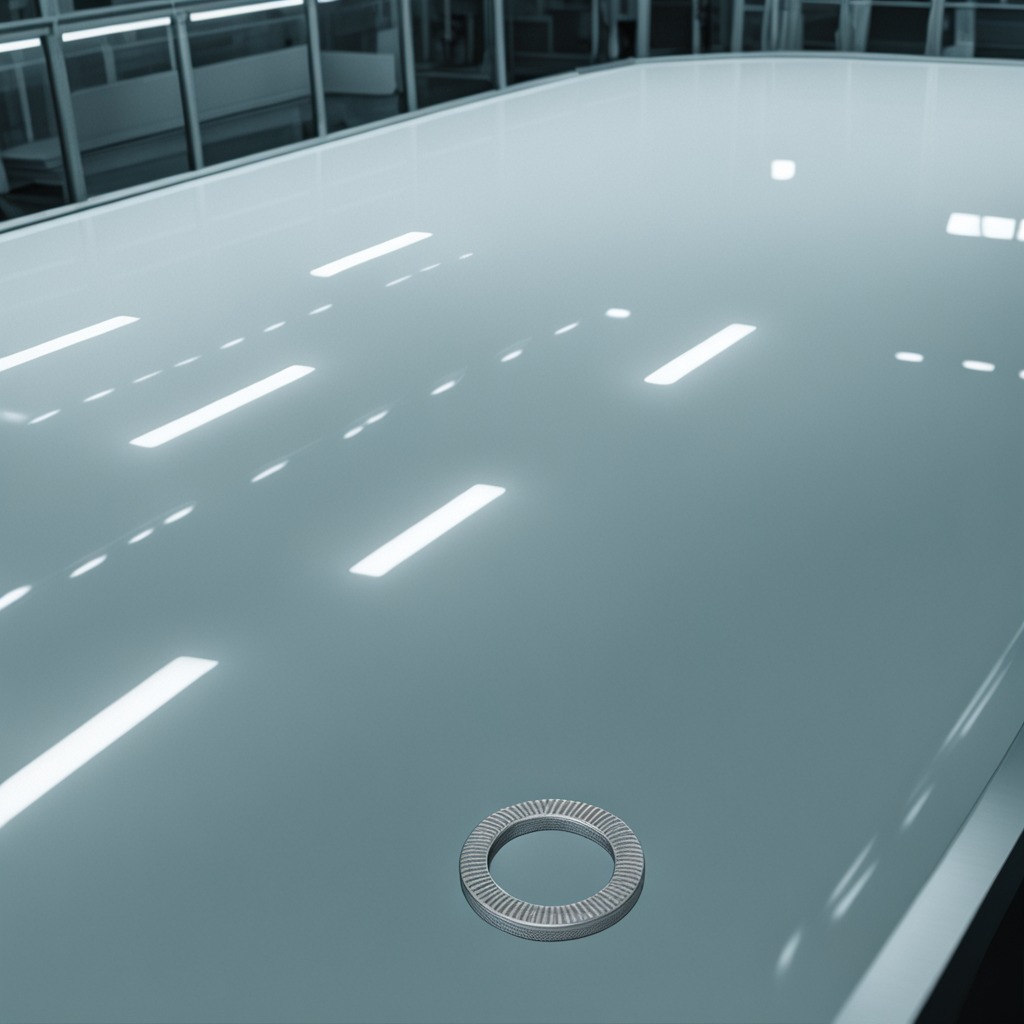
A flat metal washer lies on the table in the ship maintenance bay.